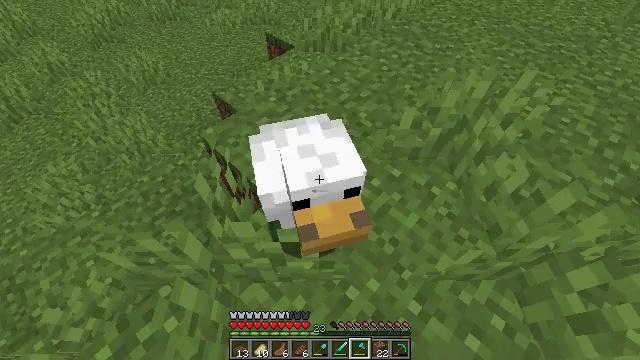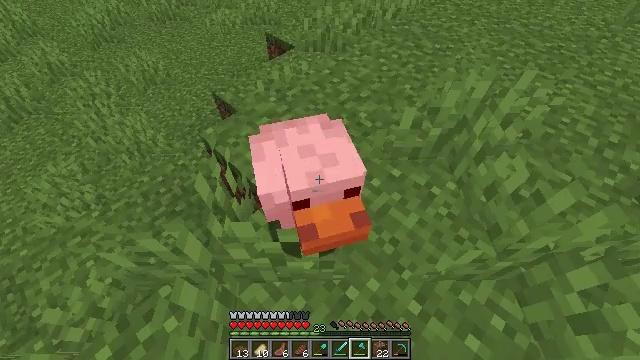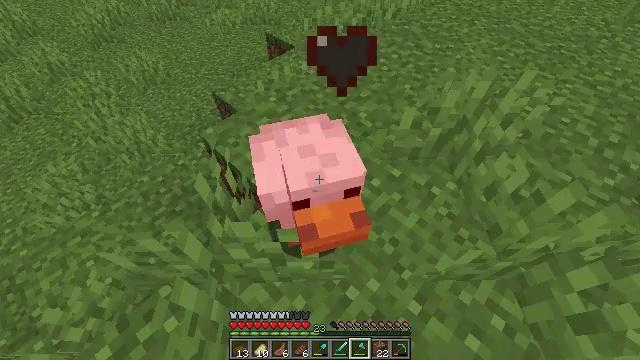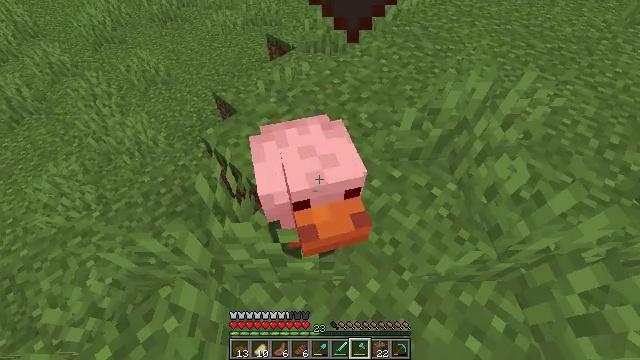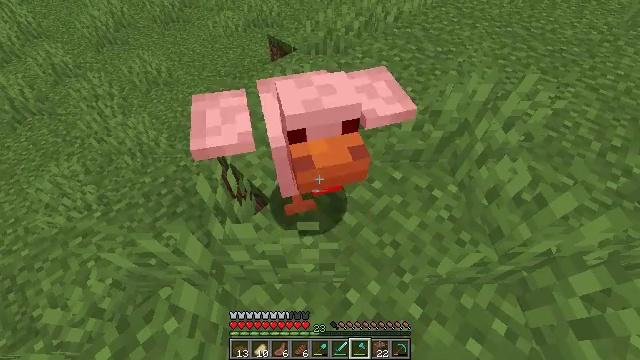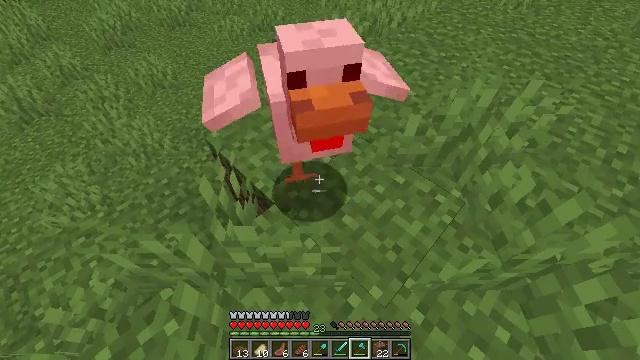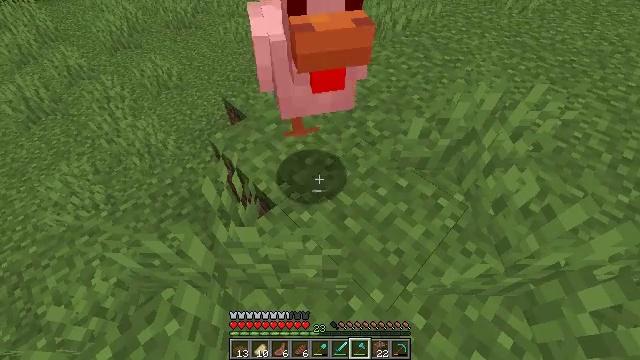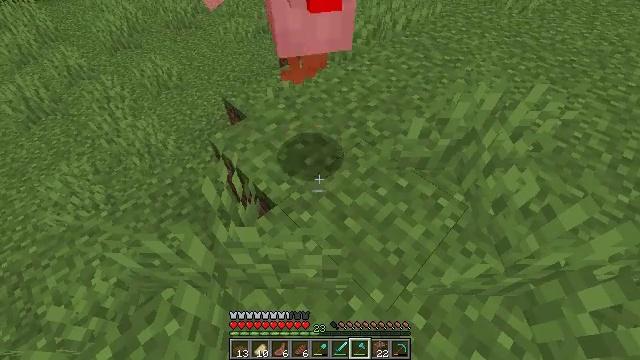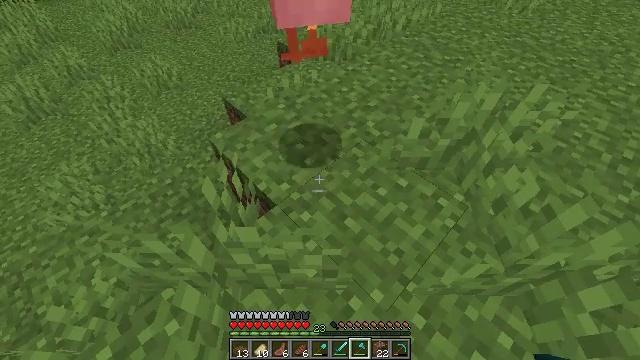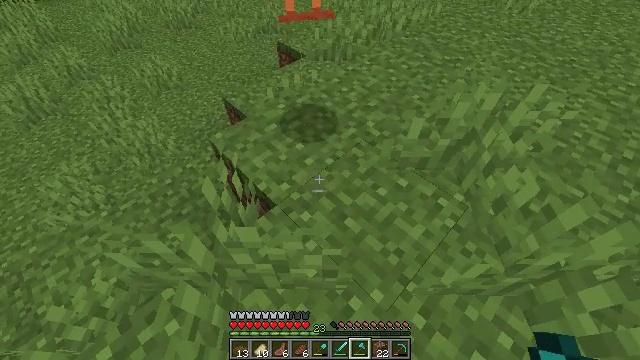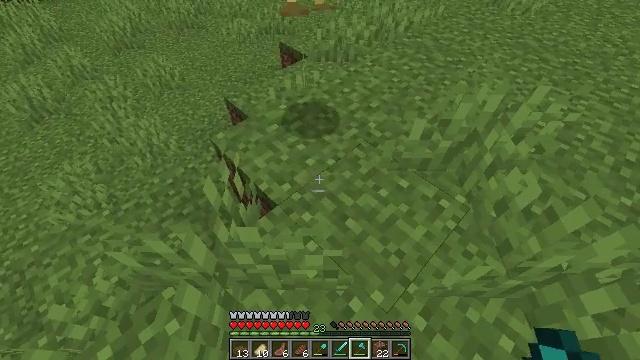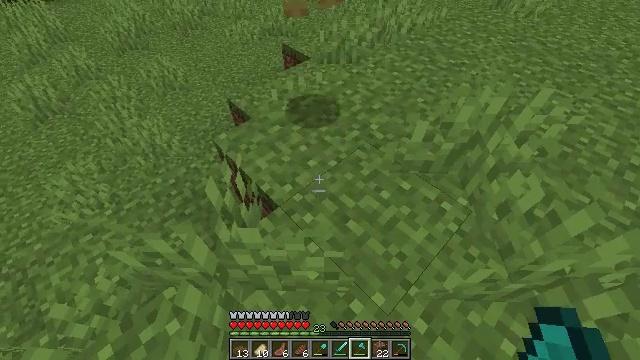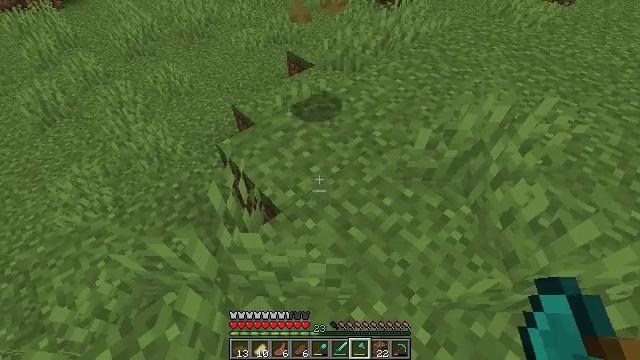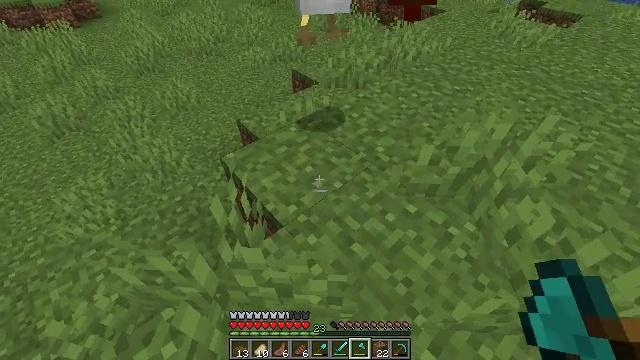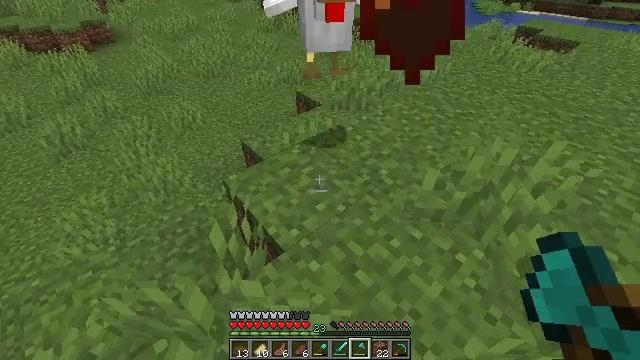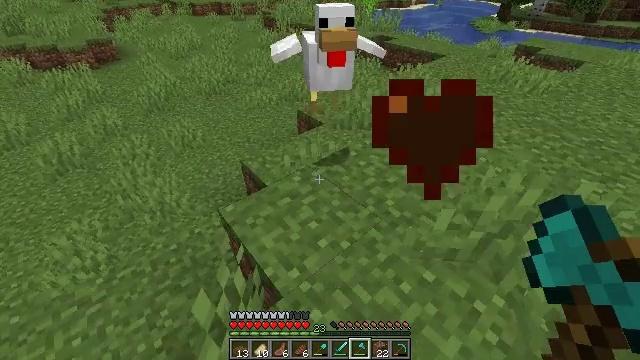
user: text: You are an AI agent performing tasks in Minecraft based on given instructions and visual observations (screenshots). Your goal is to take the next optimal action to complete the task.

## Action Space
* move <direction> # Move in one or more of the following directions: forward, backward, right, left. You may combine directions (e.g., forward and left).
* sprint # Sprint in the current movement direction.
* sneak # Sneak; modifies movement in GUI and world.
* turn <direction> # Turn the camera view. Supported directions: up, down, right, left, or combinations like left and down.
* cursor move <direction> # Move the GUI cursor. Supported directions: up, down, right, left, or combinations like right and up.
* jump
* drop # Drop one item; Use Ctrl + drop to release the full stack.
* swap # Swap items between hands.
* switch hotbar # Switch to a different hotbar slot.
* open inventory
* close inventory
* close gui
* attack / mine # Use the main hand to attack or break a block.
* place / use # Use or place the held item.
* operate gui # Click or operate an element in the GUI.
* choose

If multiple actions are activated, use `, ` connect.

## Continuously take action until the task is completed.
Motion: motion action
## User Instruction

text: Kill mobs.
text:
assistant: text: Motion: no_op
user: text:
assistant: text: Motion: no_op
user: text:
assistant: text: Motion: no_op
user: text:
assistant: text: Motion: no_op
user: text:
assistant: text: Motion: no_op
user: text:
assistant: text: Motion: no_op
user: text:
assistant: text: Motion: no_op
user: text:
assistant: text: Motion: no_op
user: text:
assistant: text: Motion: no_op
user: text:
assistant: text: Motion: no_op
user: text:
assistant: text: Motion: no_op
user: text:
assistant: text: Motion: turn up
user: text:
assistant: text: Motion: turn up
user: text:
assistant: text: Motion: move forward, turn up
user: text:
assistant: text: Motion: move forward, turn up
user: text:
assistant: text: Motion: move forward, turn up
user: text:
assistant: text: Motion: move forward, turn up
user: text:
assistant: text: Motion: move forward, turn up
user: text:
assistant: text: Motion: turn up
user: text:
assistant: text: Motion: no_op
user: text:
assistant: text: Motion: attack / mine
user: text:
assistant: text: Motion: attack / mine
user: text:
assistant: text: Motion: attack / mine
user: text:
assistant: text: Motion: attack / mine
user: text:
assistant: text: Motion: attack / mine
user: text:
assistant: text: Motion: no_op